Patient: sex M, age 46
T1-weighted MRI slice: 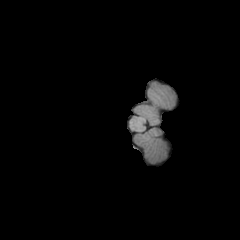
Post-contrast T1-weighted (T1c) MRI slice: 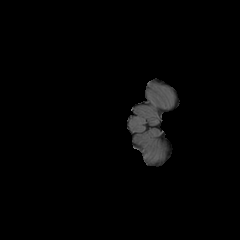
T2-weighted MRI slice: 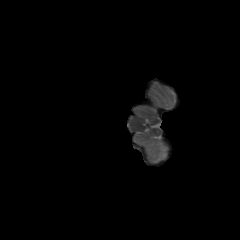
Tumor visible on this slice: no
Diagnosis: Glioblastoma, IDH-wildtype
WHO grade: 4